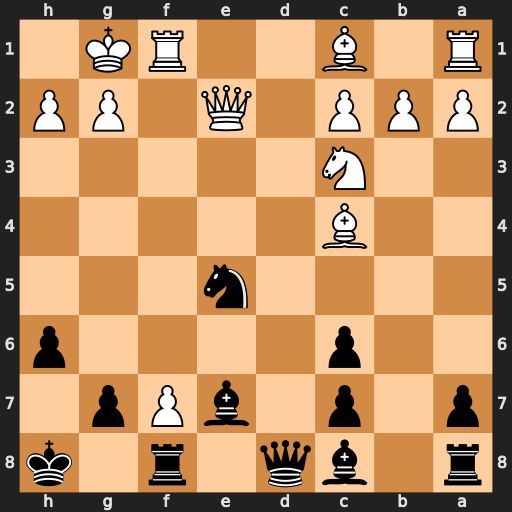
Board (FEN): r1bq1r1k/p1p1bPp1/2p4p/4n3/2B5/2N5/PPP1Q1PP/R1B2RK1
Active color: b
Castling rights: -
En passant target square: -
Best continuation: Qd4+ Be3 Qxc4